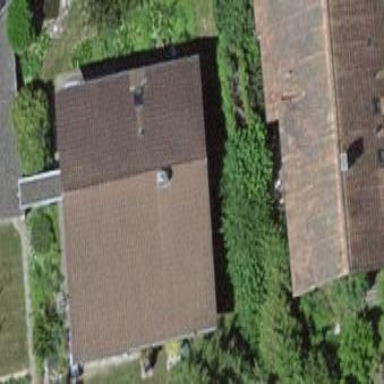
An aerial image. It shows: Building with tile roof.